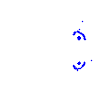
Particle: kaon